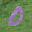
Label: 0